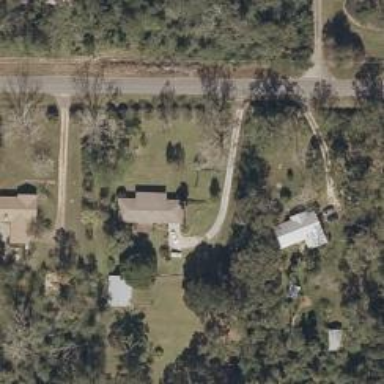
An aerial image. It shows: Driveway.